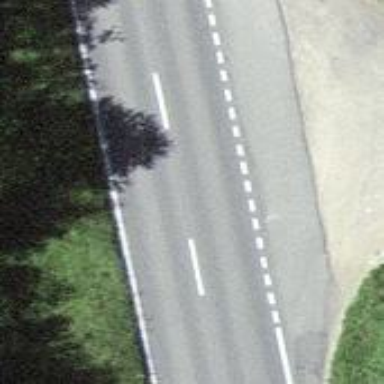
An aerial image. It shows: Secondary road with asphalt surface.